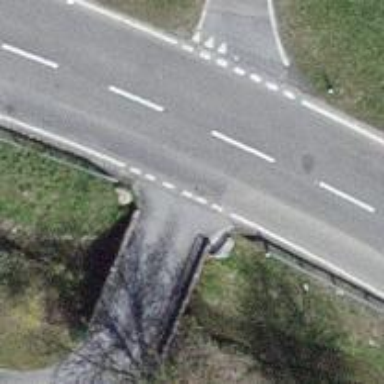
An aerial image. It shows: Service road on bridge.